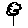
Label: tree